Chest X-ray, PA view. Patient: 57 years old, sex M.
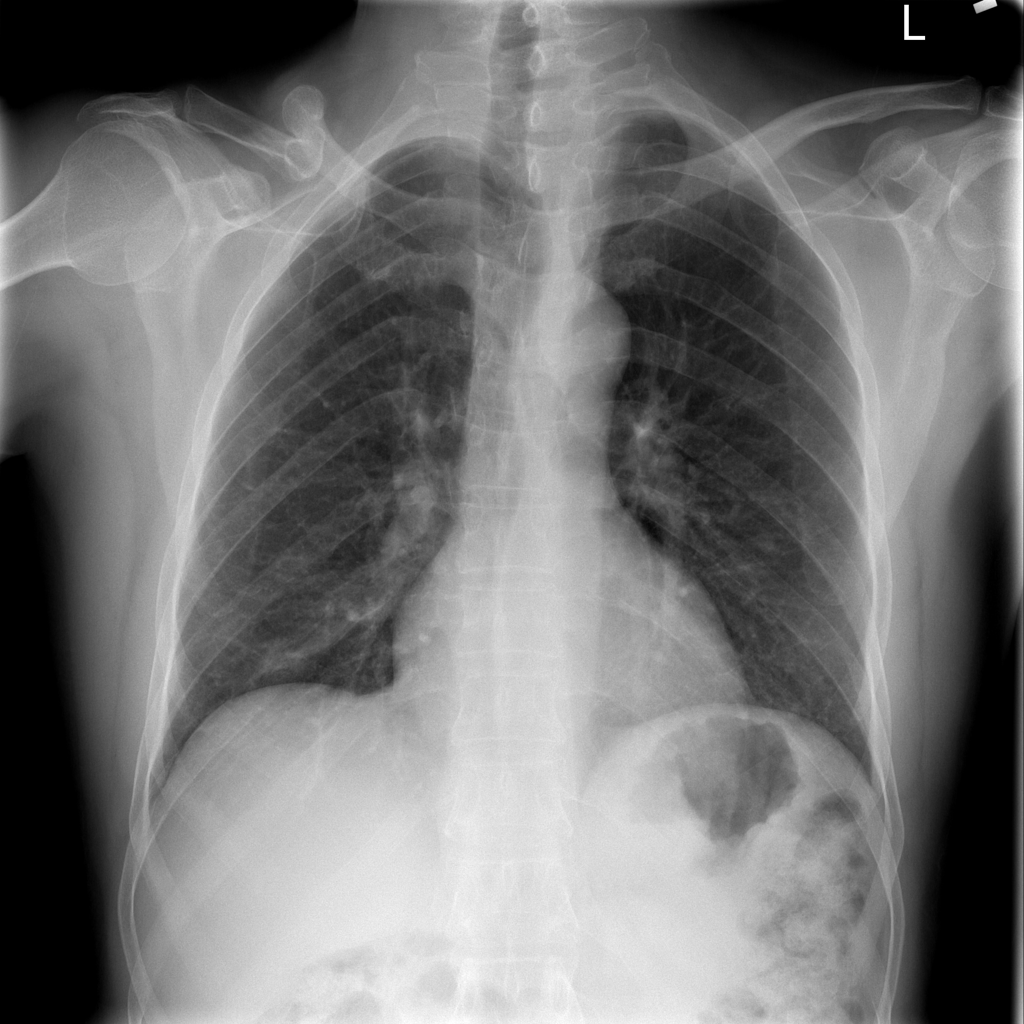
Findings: No Finding